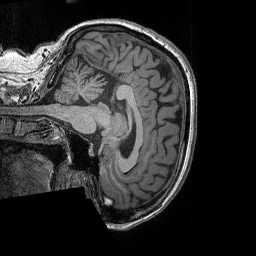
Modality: T1w
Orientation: sagittal
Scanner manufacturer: siemens
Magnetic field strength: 3 T
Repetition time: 2.3 s
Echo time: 0.00298 s